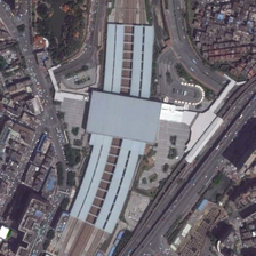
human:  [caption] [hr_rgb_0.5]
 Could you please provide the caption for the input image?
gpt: Many railway stations have been built.

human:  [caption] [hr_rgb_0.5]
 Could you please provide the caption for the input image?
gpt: Several railway stations have been built.

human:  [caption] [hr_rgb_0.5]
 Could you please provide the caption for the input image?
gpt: Many railway stations have been built.

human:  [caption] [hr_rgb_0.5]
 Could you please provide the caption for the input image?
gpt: Many railway stations have been built.

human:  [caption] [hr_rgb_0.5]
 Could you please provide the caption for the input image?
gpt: Many railway stations have been built.